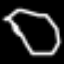
Label: octagon